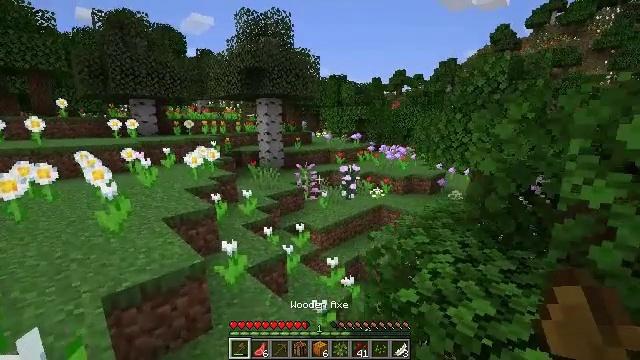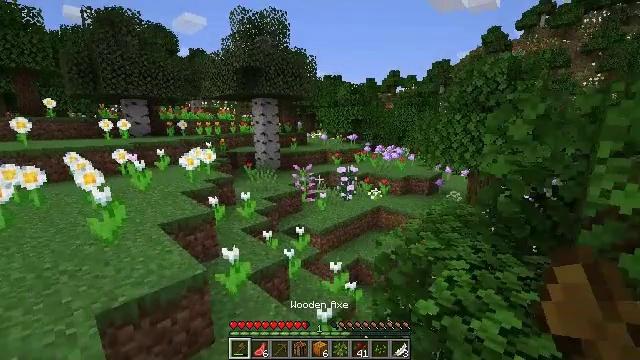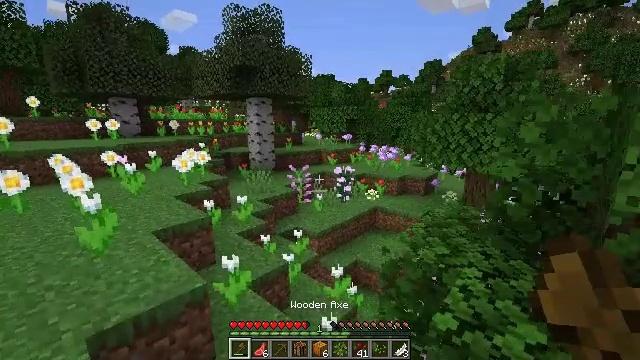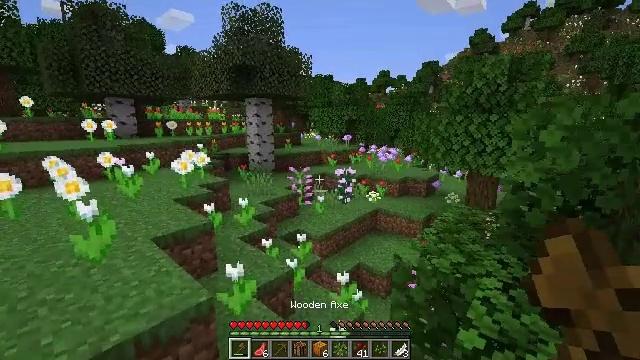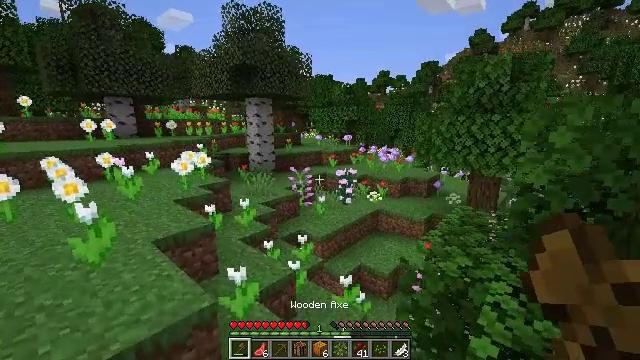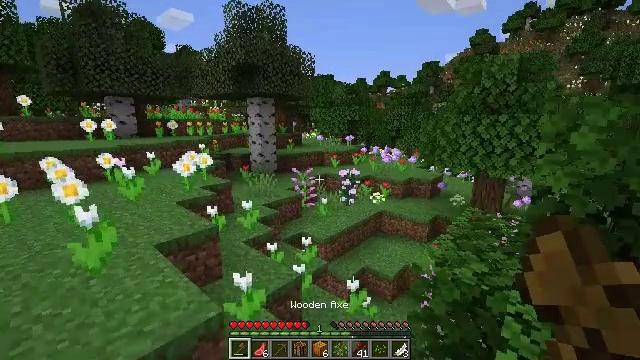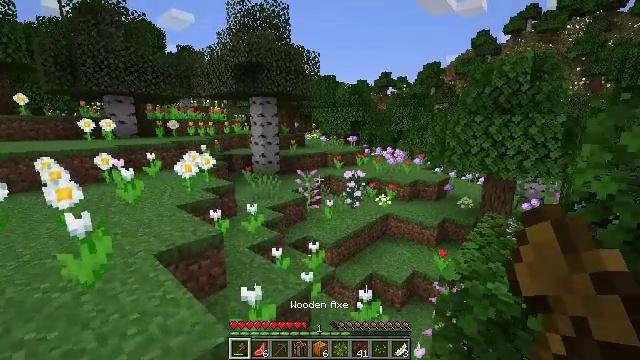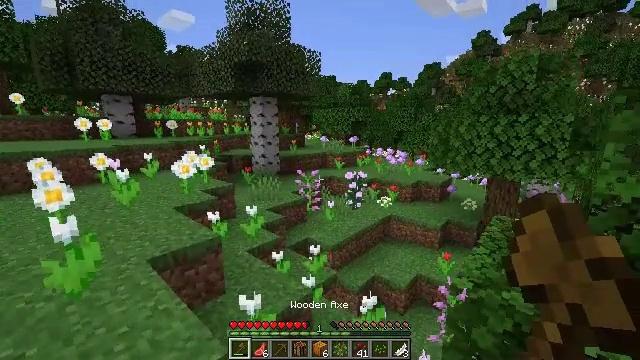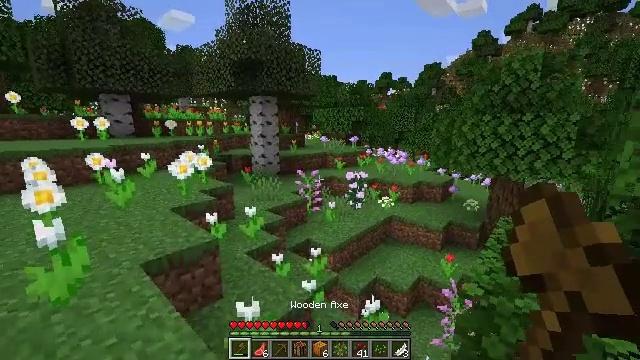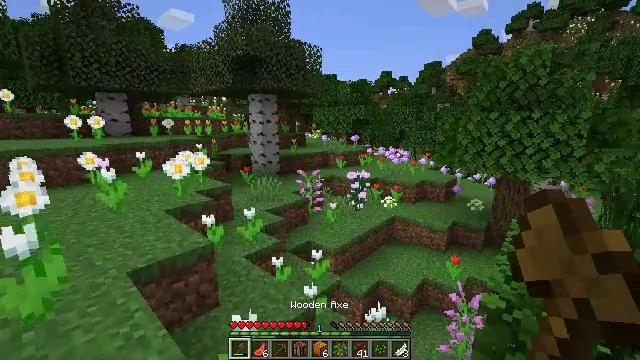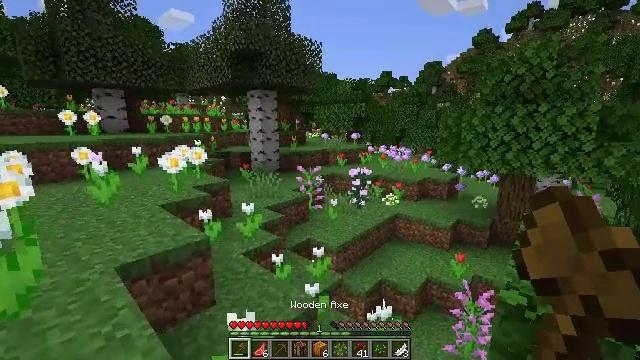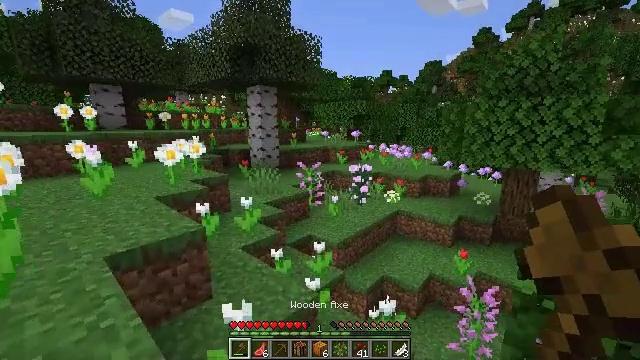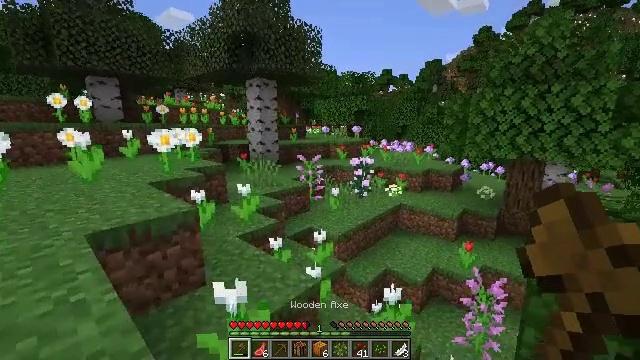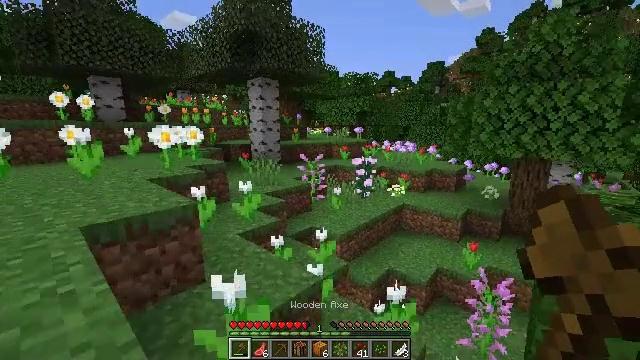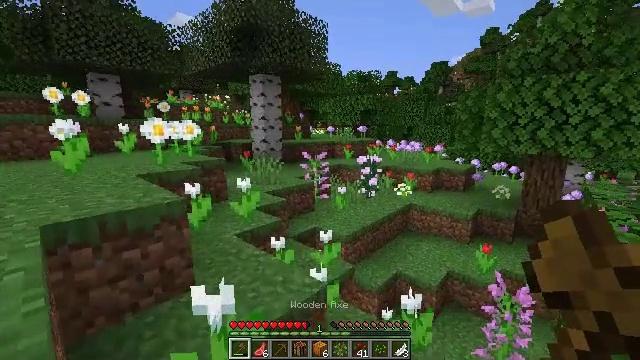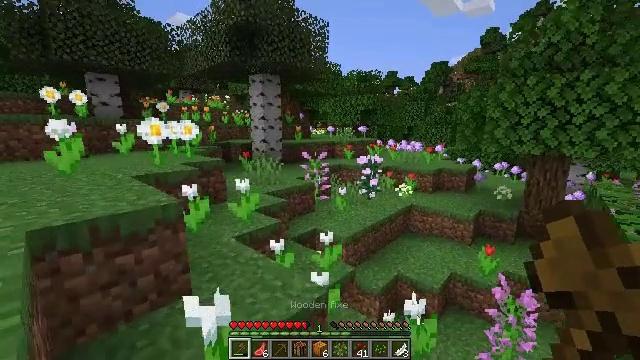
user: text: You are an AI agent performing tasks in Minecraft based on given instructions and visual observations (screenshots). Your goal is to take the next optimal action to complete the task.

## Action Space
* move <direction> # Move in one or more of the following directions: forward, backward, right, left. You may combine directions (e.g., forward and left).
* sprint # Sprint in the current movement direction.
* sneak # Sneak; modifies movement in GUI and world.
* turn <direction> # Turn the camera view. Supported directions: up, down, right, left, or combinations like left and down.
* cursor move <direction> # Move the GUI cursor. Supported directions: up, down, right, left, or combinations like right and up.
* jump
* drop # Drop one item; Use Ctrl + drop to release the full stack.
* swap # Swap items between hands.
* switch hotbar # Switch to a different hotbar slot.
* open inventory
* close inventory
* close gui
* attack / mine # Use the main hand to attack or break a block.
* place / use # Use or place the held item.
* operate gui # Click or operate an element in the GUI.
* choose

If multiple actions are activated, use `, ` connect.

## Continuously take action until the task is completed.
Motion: motion action
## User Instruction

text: Mine a cornflower from the ground.
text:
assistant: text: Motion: move forward and move left, turn right
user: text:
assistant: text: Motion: move forward and move left, turn right
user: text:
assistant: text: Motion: move forward and move left
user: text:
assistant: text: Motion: move forward and move left
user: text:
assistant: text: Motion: move forward and move left
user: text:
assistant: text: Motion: move forward
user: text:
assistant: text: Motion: move forward
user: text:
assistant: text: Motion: move forward
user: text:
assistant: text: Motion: move forward
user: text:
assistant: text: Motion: move forward
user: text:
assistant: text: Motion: move forward
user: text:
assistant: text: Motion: move forward
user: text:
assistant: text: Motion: move forward
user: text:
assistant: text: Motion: move forward
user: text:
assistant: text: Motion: move forward
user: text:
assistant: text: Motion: move forward
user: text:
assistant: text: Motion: move forward
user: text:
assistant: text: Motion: move forward
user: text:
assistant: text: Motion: move forward
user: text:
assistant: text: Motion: move forward
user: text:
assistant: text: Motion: move forward
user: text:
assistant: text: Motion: move forward
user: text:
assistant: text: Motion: move forward and move left
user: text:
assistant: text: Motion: move forward and move left, turn right
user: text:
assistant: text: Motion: move forward and move left, turn right
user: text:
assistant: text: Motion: move forward and move left, turn right
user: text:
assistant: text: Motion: move forward and move left, turn right and up
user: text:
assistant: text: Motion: move forward and move left, turn right
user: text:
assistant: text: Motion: move forward and move left
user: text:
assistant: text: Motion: move forward and move left